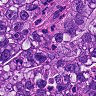
Metastatic tissue present: yes